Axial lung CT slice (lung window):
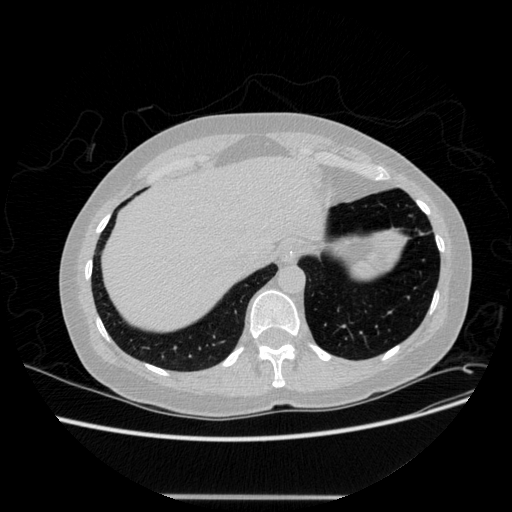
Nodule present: no